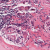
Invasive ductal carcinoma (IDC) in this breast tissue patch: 0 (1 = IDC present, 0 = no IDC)